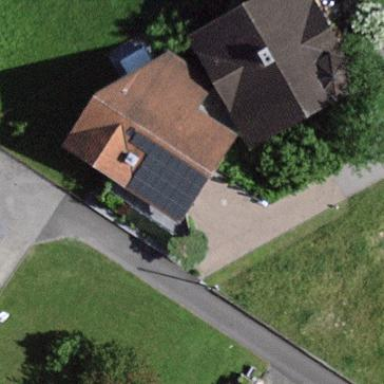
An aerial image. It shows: Semidetached house.